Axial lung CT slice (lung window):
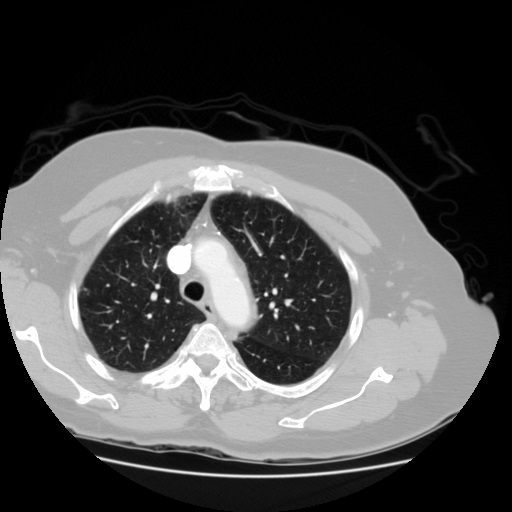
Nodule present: no